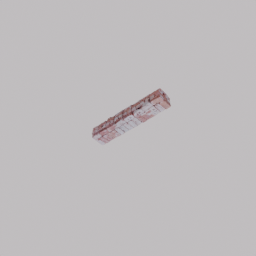
Label: architecture